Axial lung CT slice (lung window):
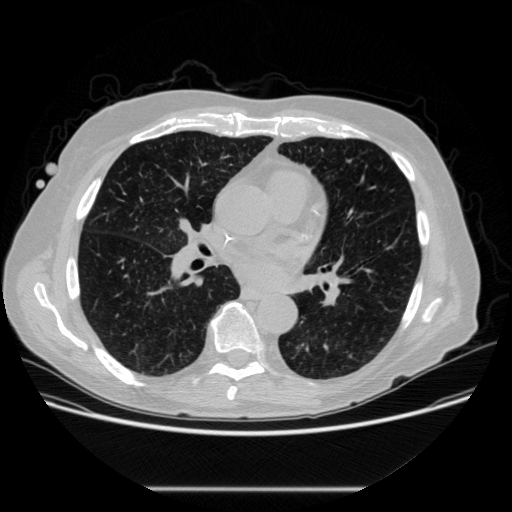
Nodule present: no